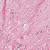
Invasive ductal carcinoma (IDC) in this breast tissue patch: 0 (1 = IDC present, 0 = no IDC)